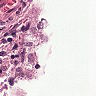
Metastatic tissue present: yes